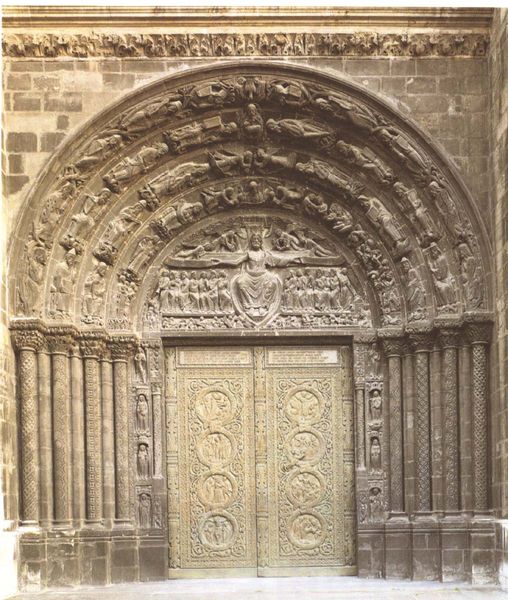
Titel: Mittelportal der Westfassade
Standort:  ()
Schlagwörter: flügel, schatten, menschen, sitzen, braun, frankreich, grau, licht, säule, säulen, tür, sockel, stein, kirche, engel, relief, bogen, mauer, steinmauer, figuren, rundbogen, ornamente, verzierung, türflügel, tor, foto, bögen, eingang, torbogen, dom, architrav, fries, portal, gesims, skulpturen, pforte, sandstein, christus, jesus, romanik, ausgang, maria, romanisch, torbögen, bogenfeld, apostel, pantokrator, karolingisch, blattfries, weltenherrscher#, figurenportal